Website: ulta-beauty
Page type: customer-info-address
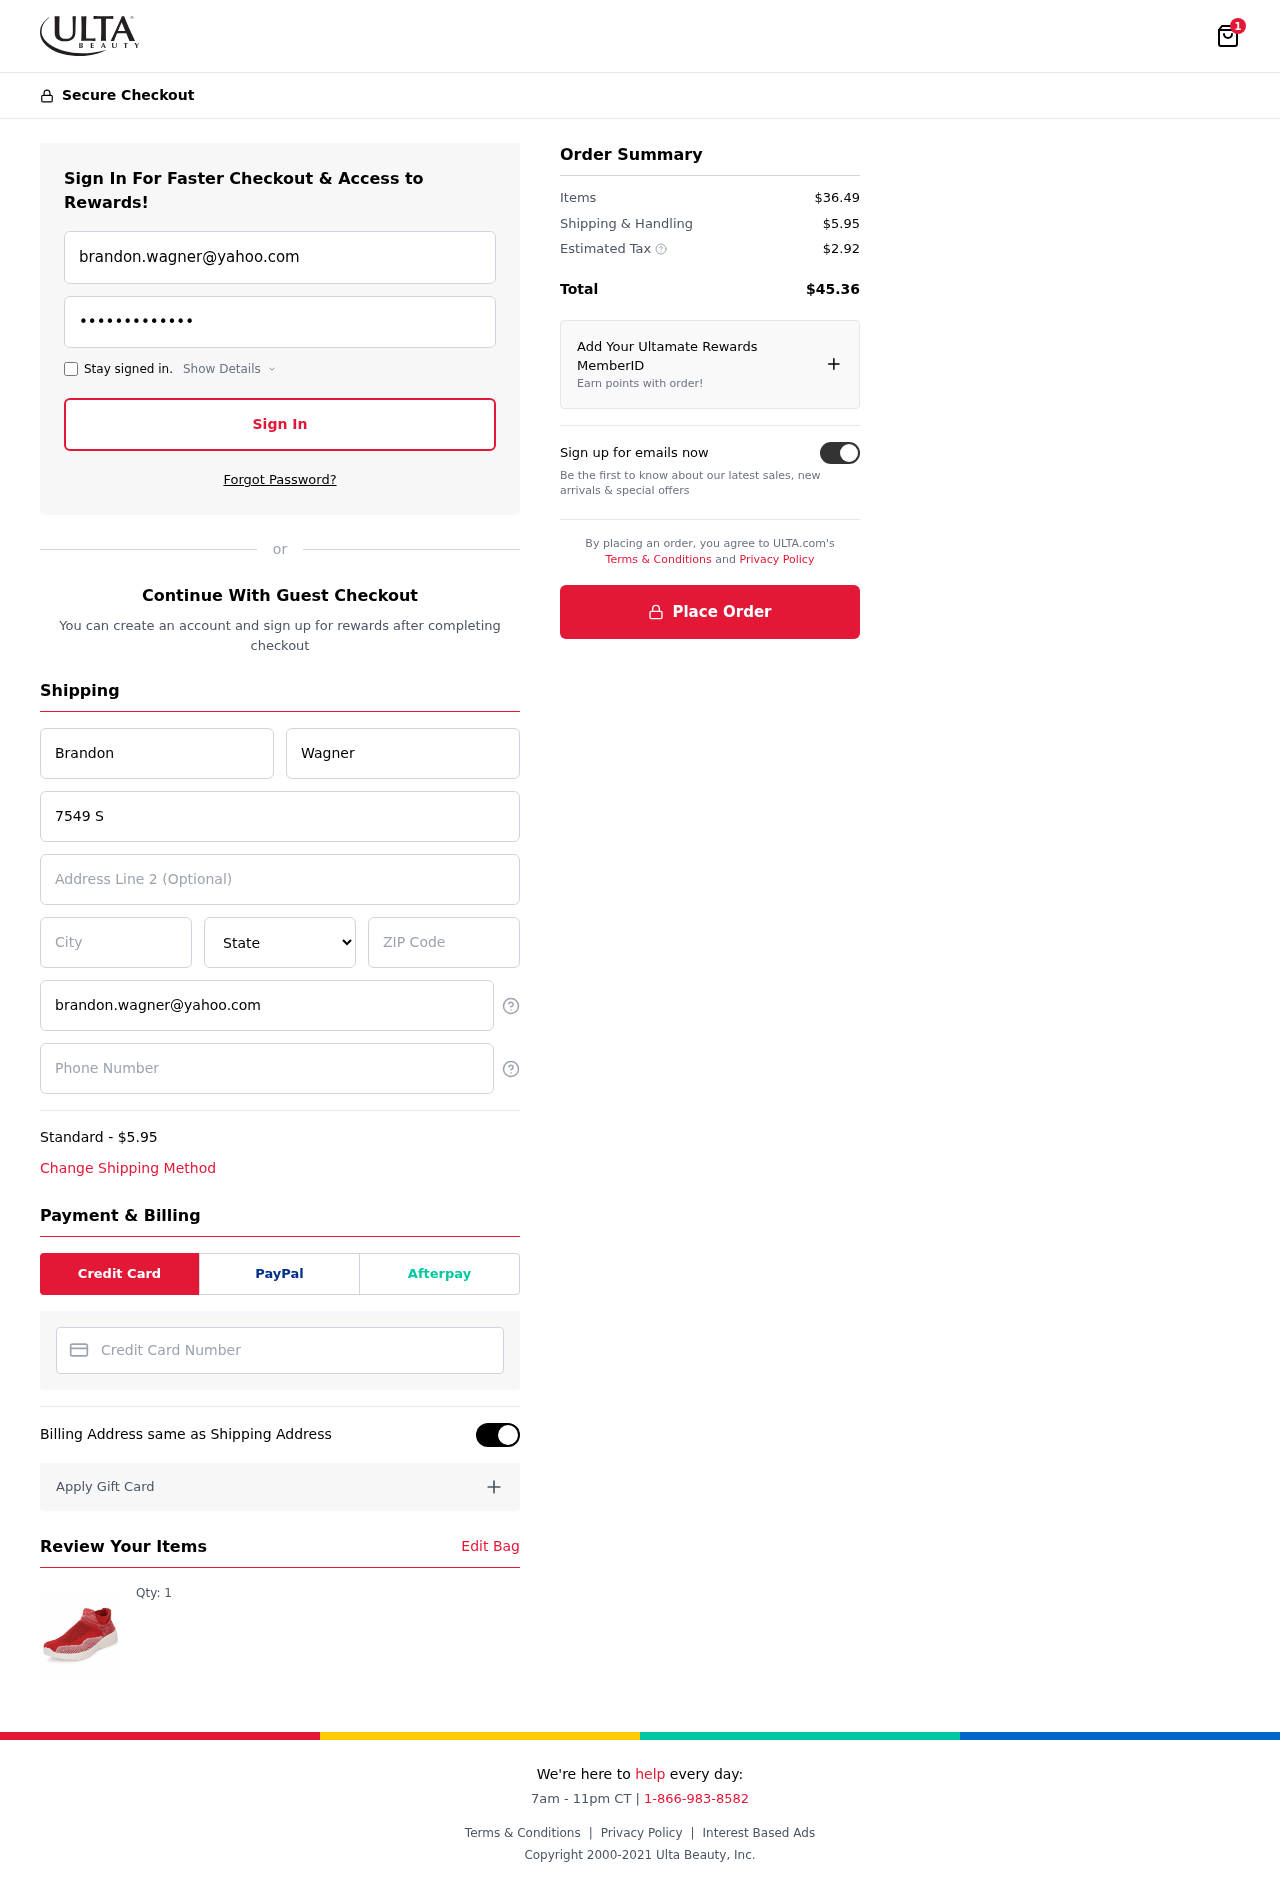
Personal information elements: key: PII_CARD_NUMBER
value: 2299 8603 0413 6891
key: PII_CITY
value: Grayshire
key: PII_EMAIL
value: brandon.wagner@yahoo.com
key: PII_FIRSTNAME
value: Brandon
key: PII_LASTNAME
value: Wagner
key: PII_PHONE
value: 5602977521
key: PII_POSTCODE
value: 72709
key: PII_STATE
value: Washington
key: PII_STREET
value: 7549 Smith Springs Suite 522
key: PII_STREET2
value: Apt. 772
Product elements: key: PRODUCT1_QUANTITY
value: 1
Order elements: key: ORDER_NUM_ITEMS
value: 1
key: ORDER_SHIPPING_COST
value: $5.95
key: ORDER_ITEMS_TOTAL
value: $36.49
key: ORDER_SHIPPING_COST2
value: $5.95
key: ORDER_TAX
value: $2.92
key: ORDER_TOTAL
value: $45.36